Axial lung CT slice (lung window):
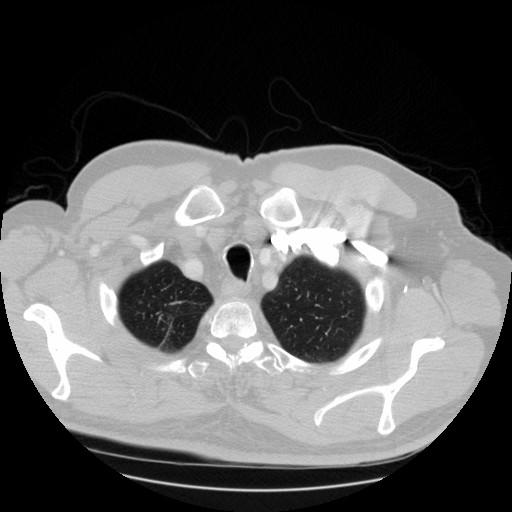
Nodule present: no